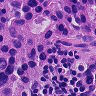
Metastatic tissue present: yes